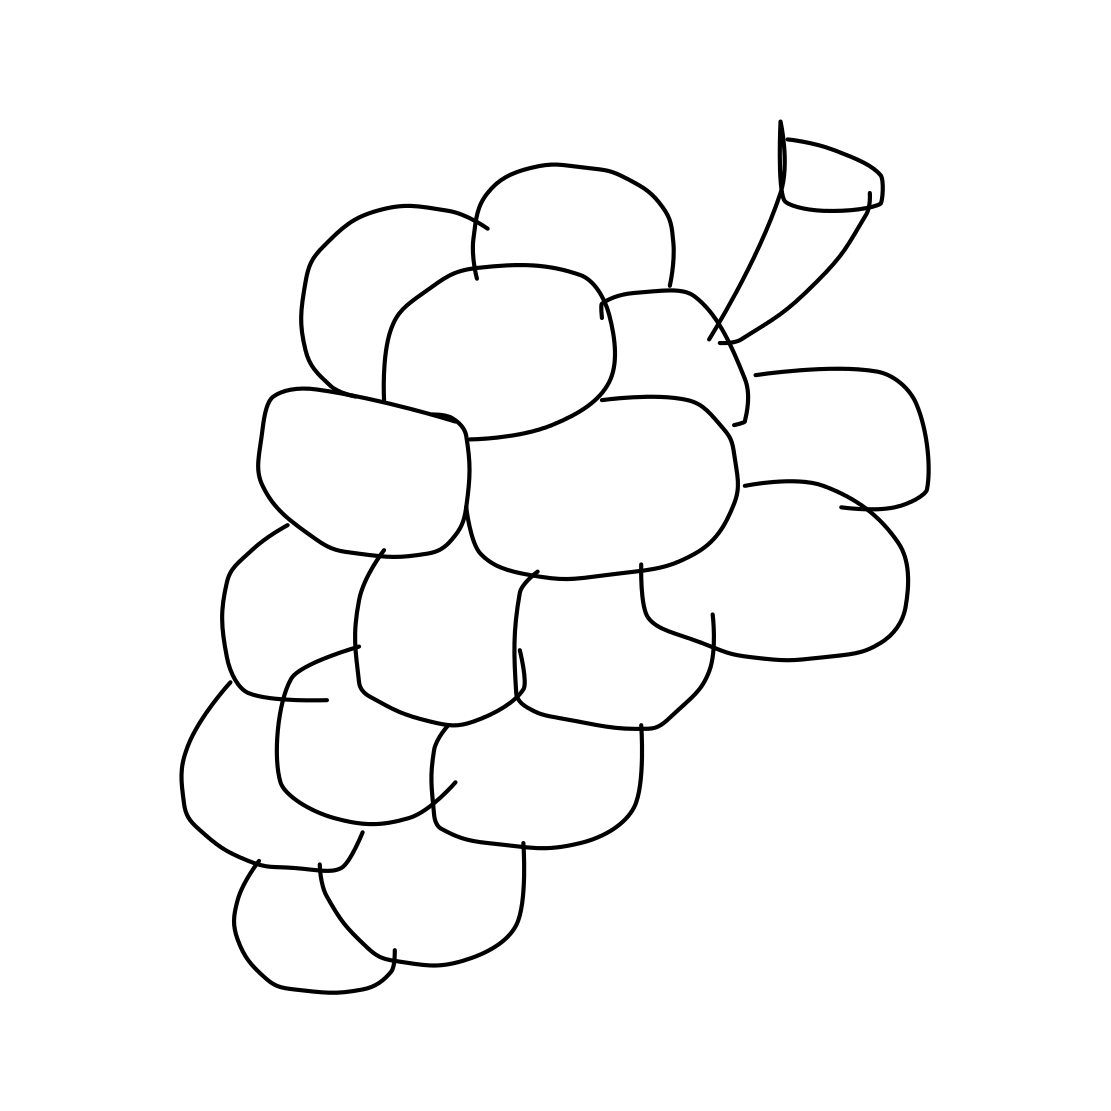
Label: grapes